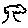
Label: tree